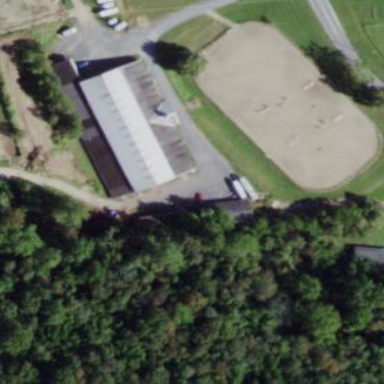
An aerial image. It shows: Stable building.